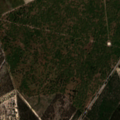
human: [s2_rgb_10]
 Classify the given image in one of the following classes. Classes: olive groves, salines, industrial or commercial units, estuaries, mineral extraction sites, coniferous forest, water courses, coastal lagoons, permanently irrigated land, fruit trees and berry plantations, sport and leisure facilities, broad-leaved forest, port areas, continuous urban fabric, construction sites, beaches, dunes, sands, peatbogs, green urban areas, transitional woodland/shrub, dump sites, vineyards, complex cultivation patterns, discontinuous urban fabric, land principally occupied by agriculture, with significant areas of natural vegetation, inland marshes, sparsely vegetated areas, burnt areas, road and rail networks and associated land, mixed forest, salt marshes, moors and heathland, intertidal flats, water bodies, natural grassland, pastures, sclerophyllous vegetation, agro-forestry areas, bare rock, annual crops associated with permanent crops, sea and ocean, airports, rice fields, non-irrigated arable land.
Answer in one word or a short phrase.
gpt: continuous urban fabric